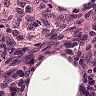
Metastatic tissue present: no